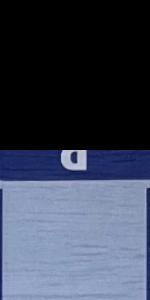
Label: Empty